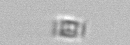
Label: Bacillariophyceae_morphotype1